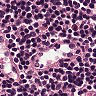
Metastatic tissue present: no